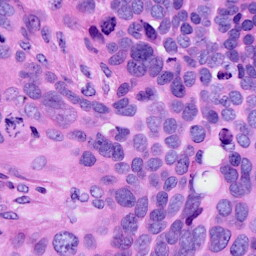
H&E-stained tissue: Ovarian